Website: apple-inc
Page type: customer-info-address
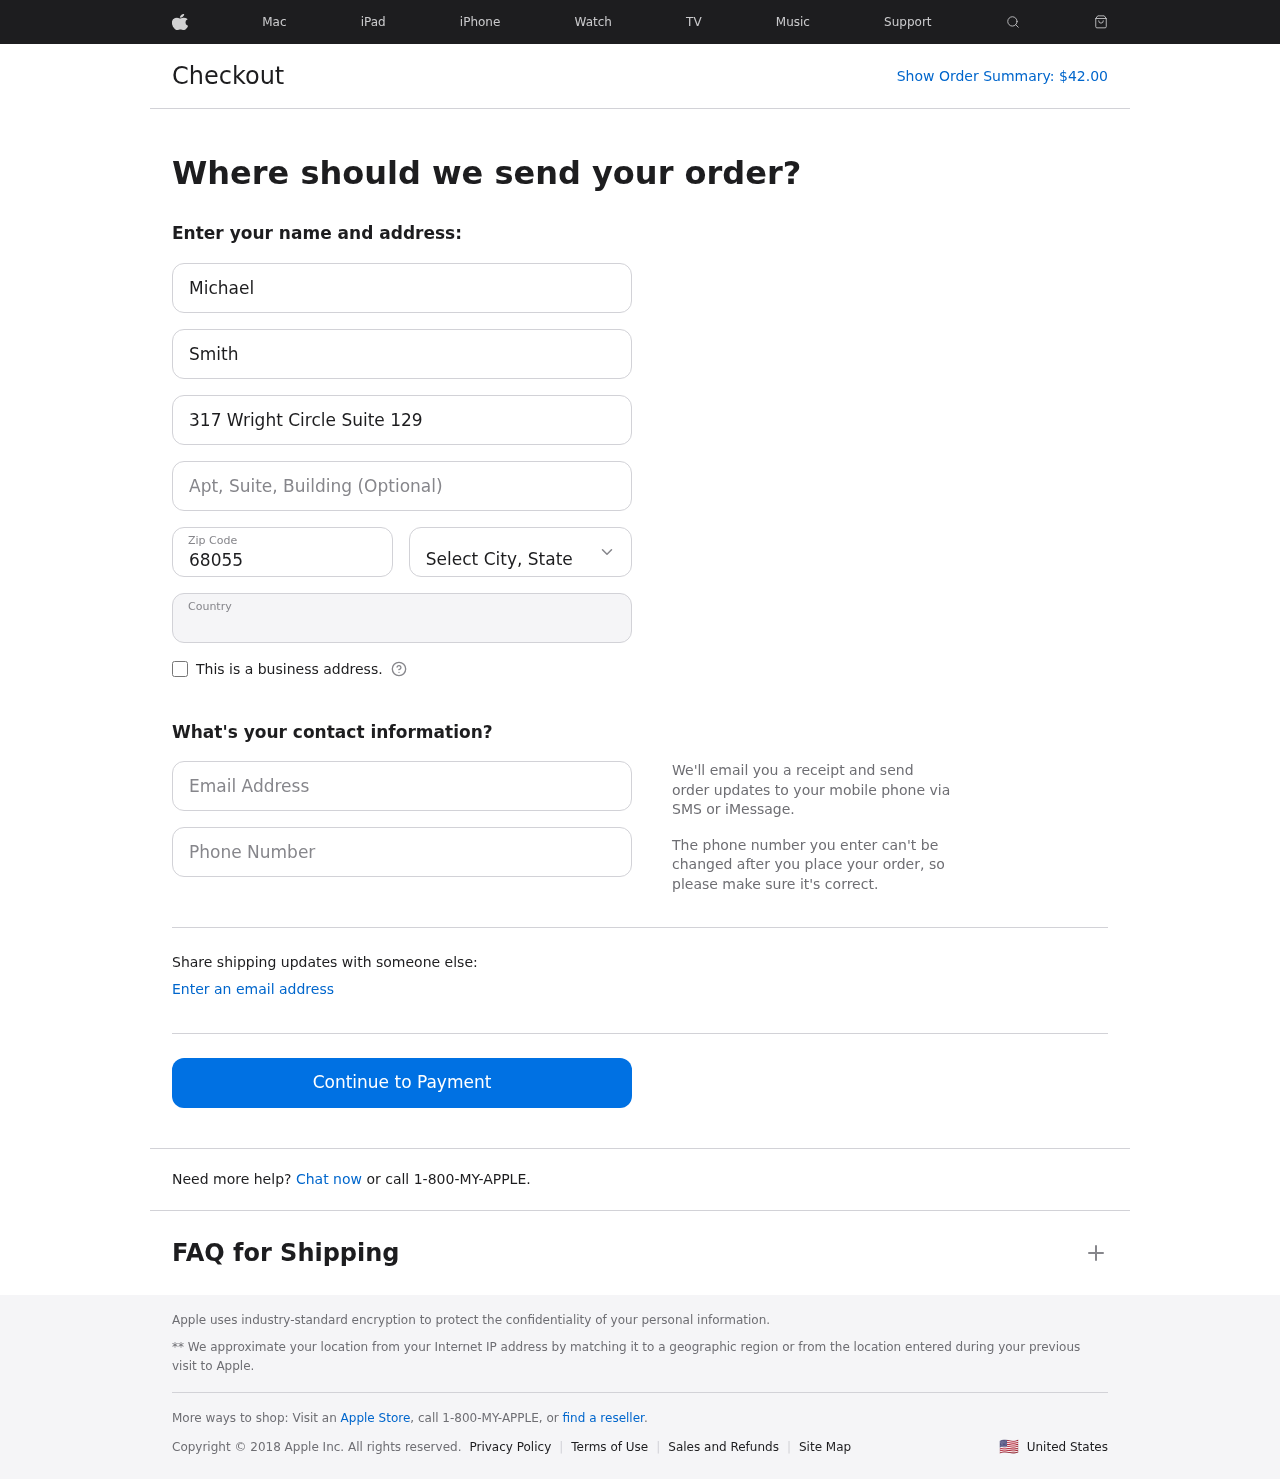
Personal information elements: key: PII_CITY_STATE
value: Nicholasshire, AR
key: PII_COUNTRY
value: United States
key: PII_EMAIL
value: michael_smith@hotmail.com
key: PII_FIRSTNAME
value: Michael
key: PII_LASTNAME
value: Smith
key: PII_PHONE
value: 6124181815
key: PII_POSTCODE
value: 68055
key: PII_STREET
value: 317 Wright Circle Suite 129
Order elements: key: ORDER_TOTAL
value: $42.00